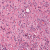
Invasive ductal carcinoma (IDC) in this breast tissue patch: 1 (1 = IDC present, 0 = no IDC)